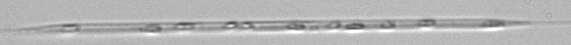
Label: Rhizosolenia